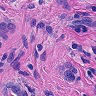
Metastatic tissue present: yes